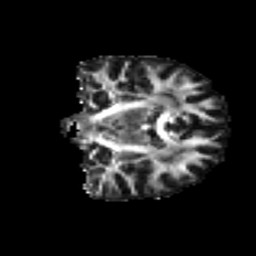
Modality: FA
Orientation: coronal
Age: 26
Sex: male
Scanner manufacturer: ge
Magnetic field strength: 3 T
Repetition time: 7.8 s
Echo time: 0.0608 s